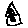
Label: house